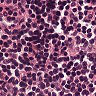
Metastatic tissue present: no